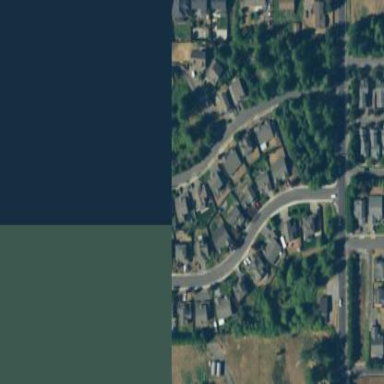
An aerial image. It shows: Residential area within neighborhood.